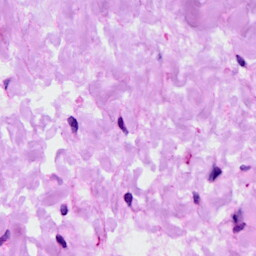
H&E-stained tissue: Ovarian